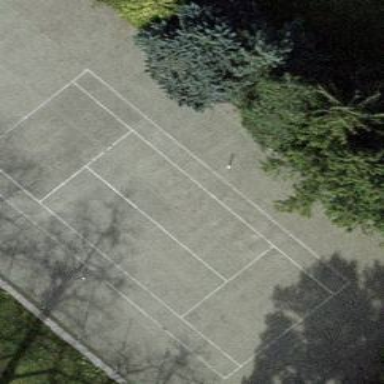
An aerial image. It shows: Tennis court in leisure pitch.